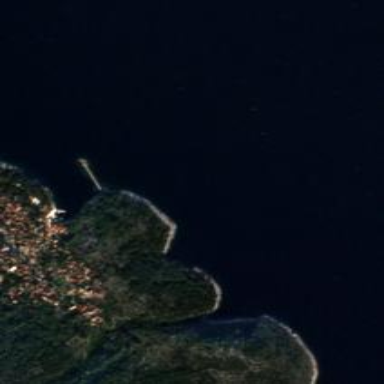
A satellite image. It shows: Beautiful bay with natural surroundings.